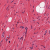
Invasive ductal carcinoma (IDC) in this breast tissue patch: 0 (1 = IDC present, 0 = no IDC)